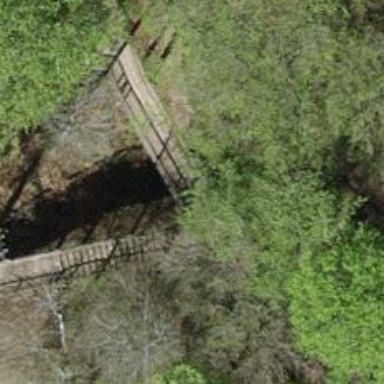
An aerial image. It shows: Footway bridge.